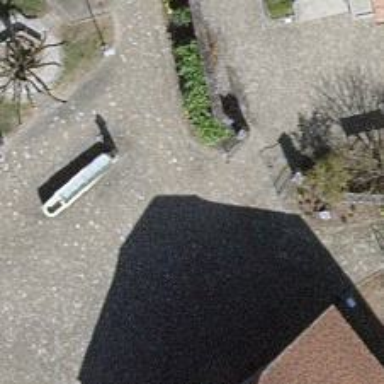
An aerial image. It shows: Cobblestone footway.